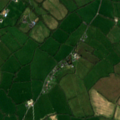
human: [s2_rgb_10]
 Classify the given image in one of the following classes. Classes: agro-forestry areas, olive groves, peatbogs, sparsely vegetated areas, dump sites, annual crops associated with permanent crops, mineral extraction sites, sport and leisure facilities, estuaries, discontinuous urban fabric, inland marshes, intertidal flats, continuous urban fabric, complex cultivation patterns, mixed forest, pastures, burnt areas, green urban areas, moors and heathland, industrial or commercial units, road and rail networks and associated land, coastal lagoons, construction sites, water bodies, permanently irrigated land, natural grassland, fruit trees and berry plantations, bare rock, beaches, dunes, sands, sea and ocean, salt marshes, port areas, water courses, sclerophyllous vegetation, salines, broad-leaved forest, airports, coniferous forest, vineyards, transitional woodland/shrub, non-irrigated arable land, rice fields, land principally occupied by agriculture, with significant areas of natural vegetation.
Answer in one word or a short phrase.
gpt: pastures